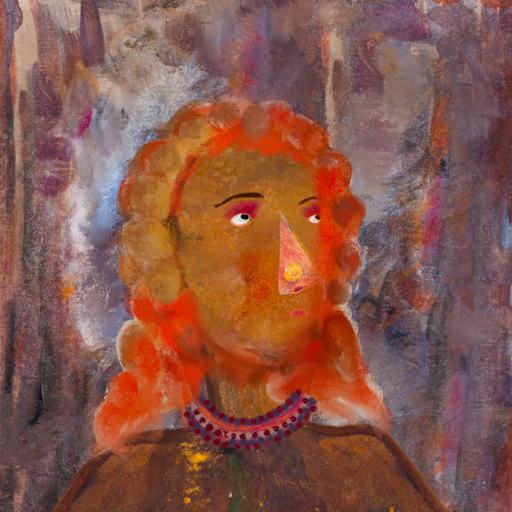
Background: Hypocrite, Head And Neck Side: Pipe, Face Side: Irani, Bust: Comrade, Hair Side: Rupkatha, Head Accessory: Blank, Second Necklace: Blank, Necklace: Roy_Bahadur, Baby: Blank